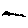
Label: zigzag